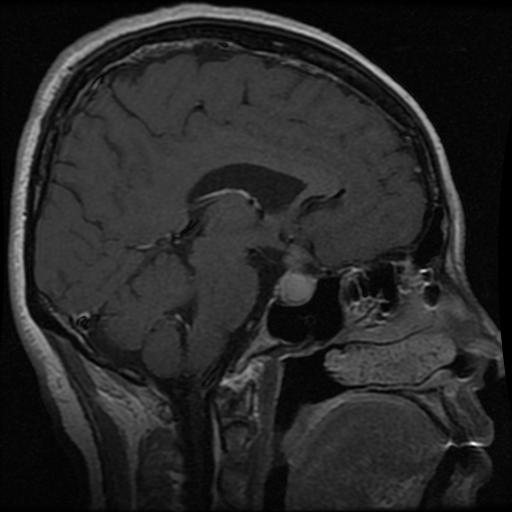
Label: pituitary